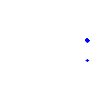
Particle: pion